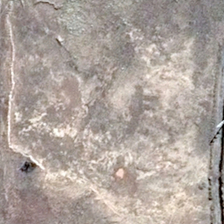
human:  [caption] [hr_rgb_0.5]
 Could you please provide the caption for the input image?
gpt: it is a piece of bareland .

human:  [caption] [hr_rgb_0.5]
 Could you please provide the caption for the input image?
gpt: it is a piece of bareland .

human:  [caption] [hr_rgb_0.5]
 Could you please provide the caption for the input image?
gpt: it is a piece of bareland .

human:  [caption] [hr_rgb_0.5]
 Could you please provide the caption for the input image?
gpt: it is a piece of bareland .

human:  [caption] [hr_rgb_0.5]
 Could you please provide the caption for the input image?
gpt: it is a piece of bareland .